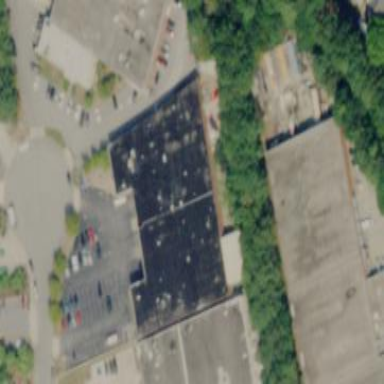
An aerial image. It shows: Bar located in brewery building. The brewery is man-made establishment.